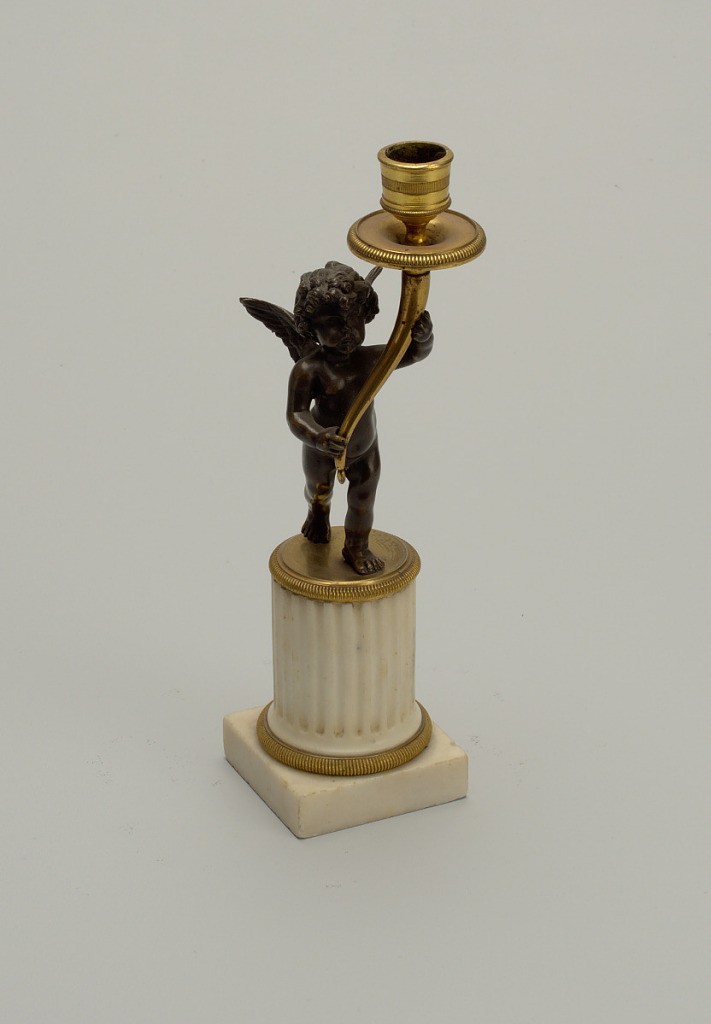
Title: Pair of candlesticks
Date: ca. 1780
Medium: Gilt bronze, marble
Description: Each candlestick has a square plinth and cylindrical truncated fluted column of white marble with ribbed molding on base and top in gilt bronze. Striding bronze putto with one arm lifted and holding gilt bronze cornucopia with partly reeded candle socket with screwed baboche.